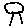
Label: tree